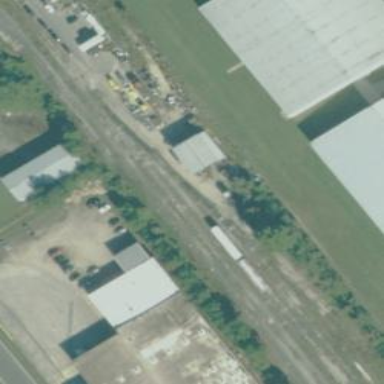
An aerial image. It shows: Railway siding for service.